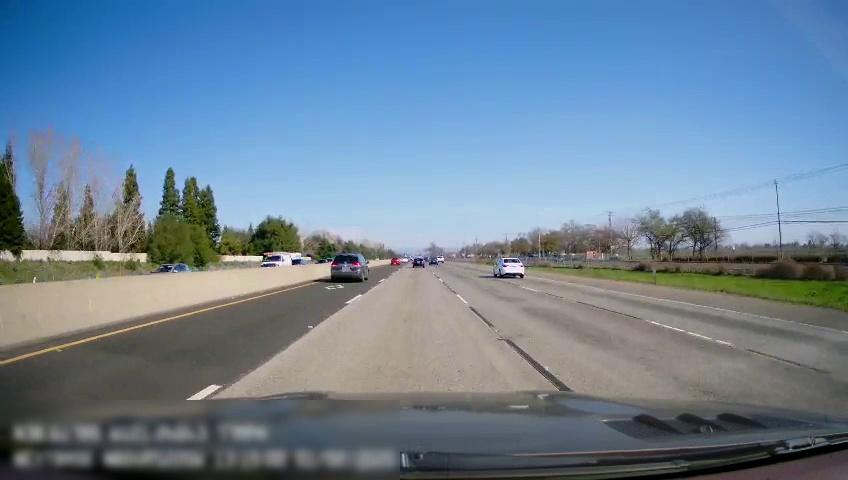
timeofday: Day
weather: Sunny
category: Drivable Space
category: Vehicles | SUV
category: Vehicles | Car
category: Vehicles | Car
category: Vehicles | SUV
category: Vehicles | Van
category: Lanes | Current Lane
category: Lanes | Current Lane
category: Lanes | Current Lane
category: Lanes | Alternate Lane
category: Lanes | Alternate Lane